Chest X-ray:
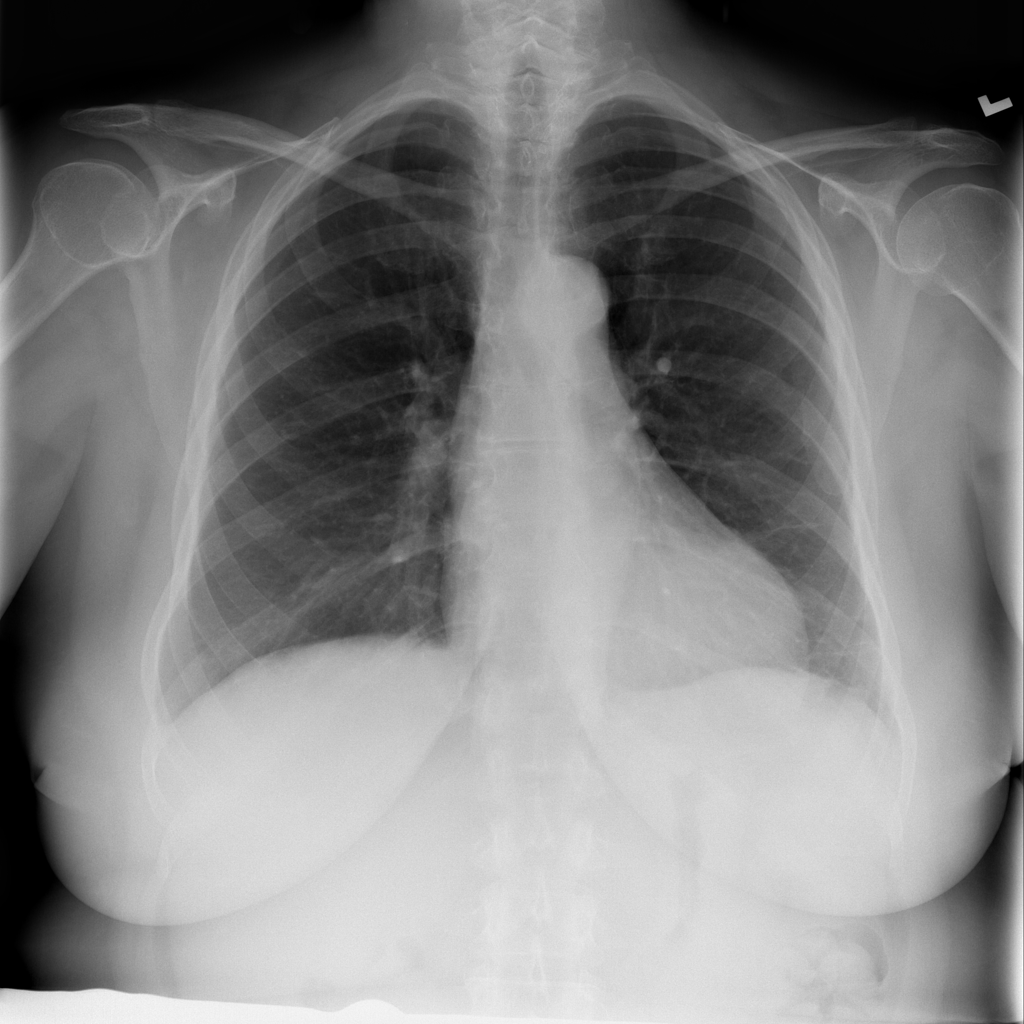
Findings: Fibrosis
No abnormal finding: no